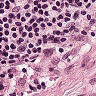
Metastatic tissue present: no